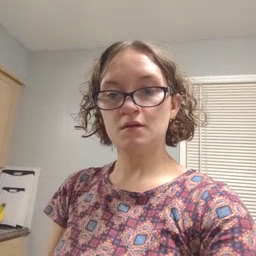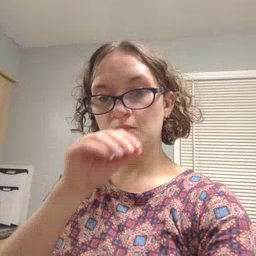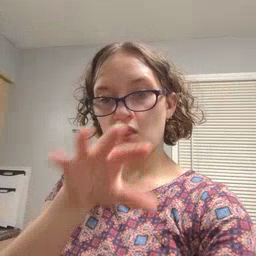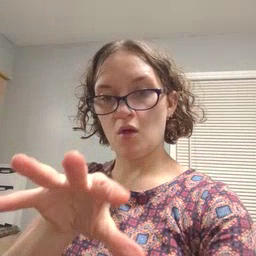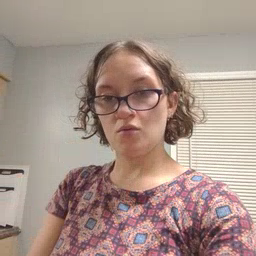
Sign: blow